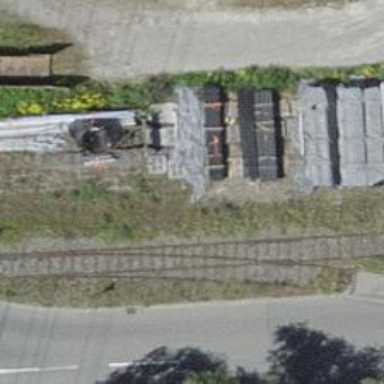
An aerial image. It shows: Railway buffer stop.